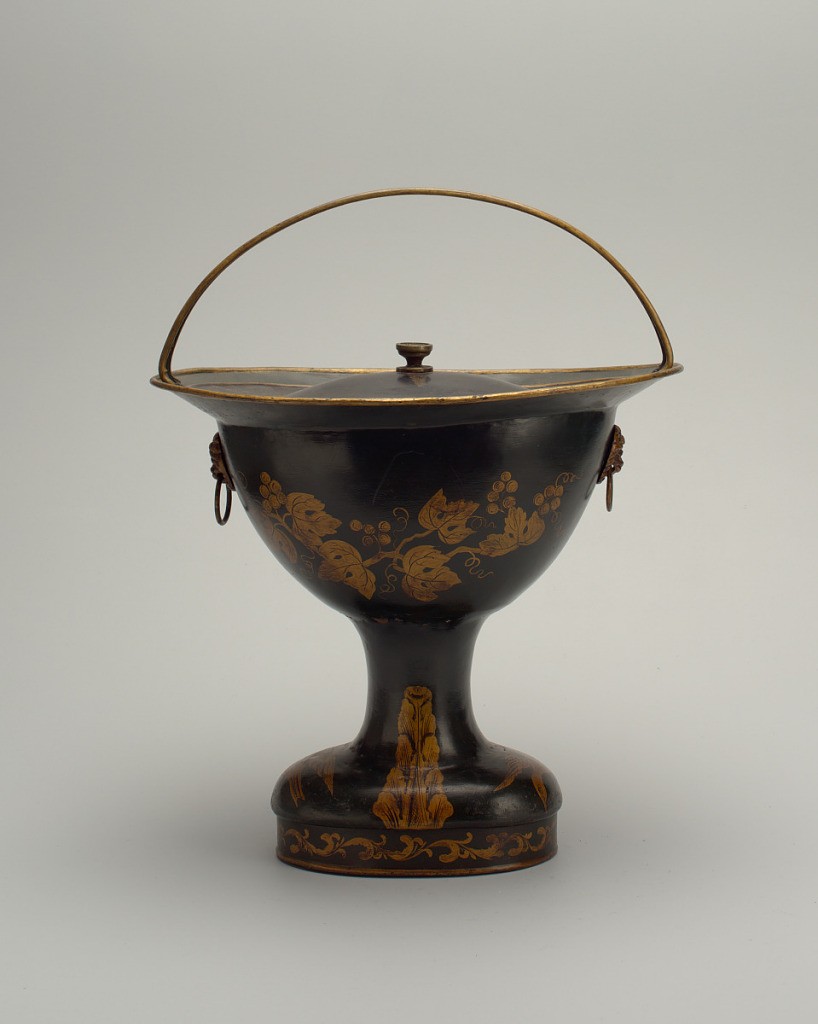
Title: Coal Scuttle and cover
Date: early 19th century
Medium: Enameled tôle, metal
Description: Vase-shaped with lion head decorations and painted grape vine decoration.